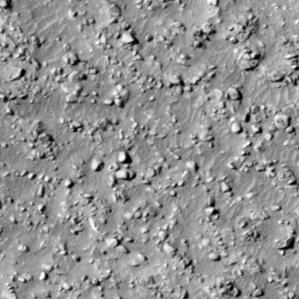
Label: non_frost